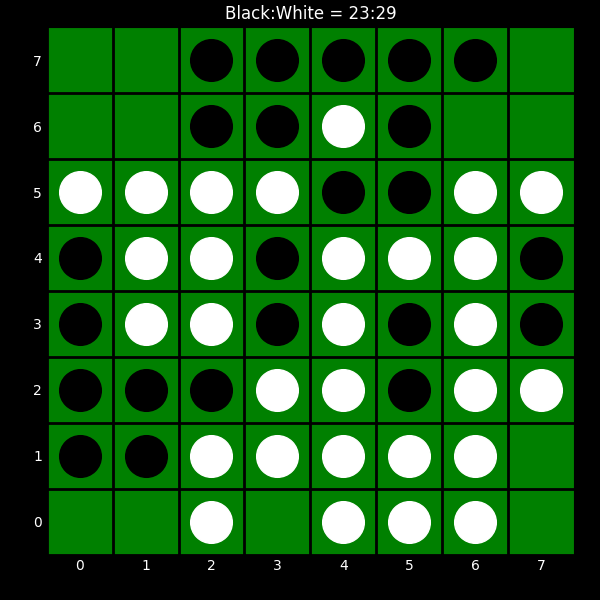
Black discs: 23
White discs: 29